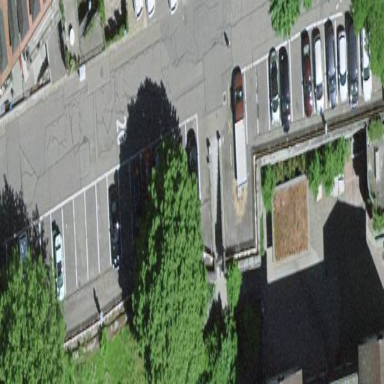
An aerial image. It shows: Street-side parking lot with asphalt surface.